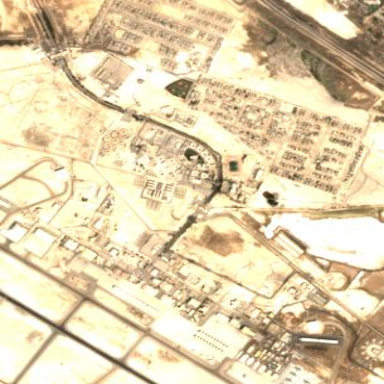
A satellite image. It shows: Apron at the airport.